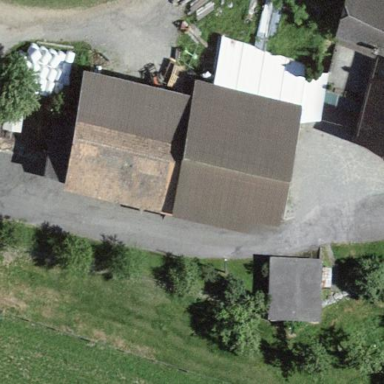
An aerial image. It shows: Rural barn.